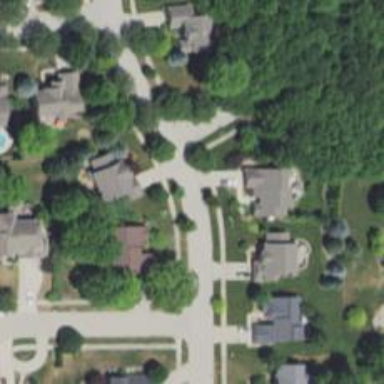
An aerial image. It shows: Residential road.